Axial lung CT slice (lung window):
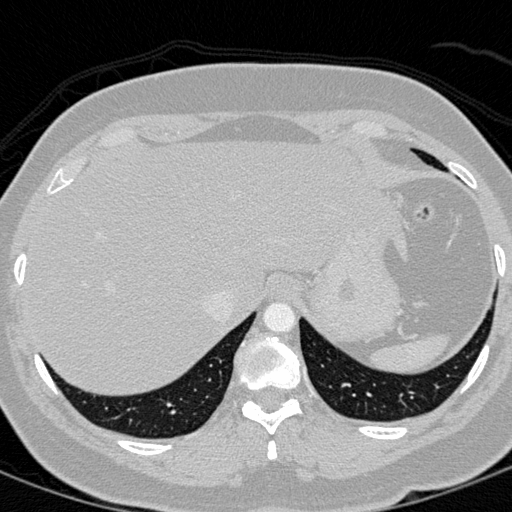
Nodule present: no